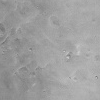
Atmospheric dust classification: not_dusty